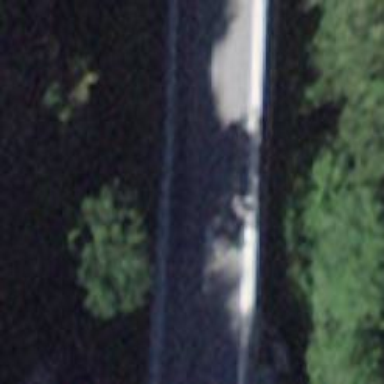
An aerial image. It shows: Asphalt tertiary road on bridge.